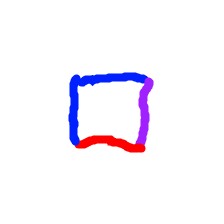
Shape: square